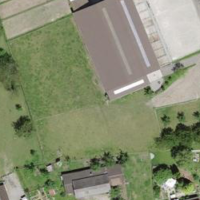
EUNIS habitat code: 53
Species observed at this site:
Stellaria graminea